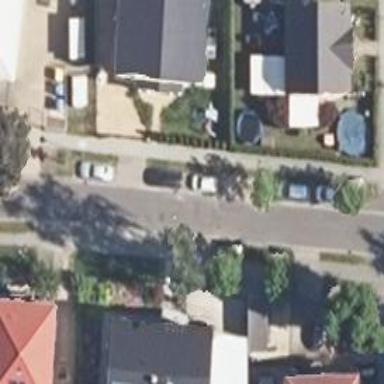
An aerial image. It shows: Residential road with asphalt surface and sidewalk on the left side.